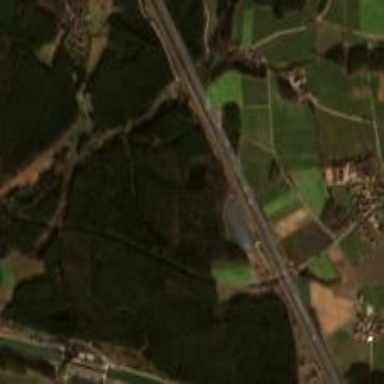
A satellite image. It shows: Motorway area.